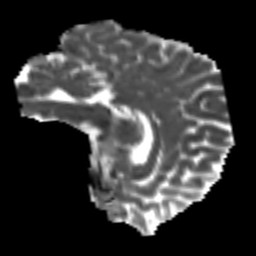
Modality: MD
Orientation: sagittal
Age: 29
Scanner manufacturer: siemens
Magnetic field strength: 3 T
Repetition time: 4.52 s
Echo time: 0.084 s